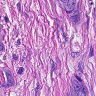
Metastatic tissue present: yes